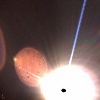
Label: sunburn